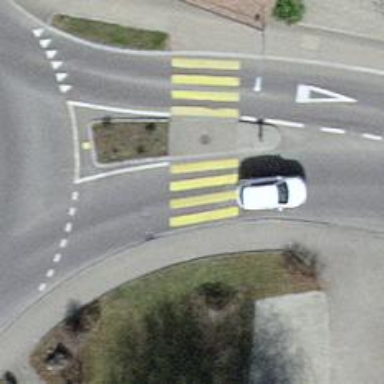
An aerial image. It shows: Traffic calming island.